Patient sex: M
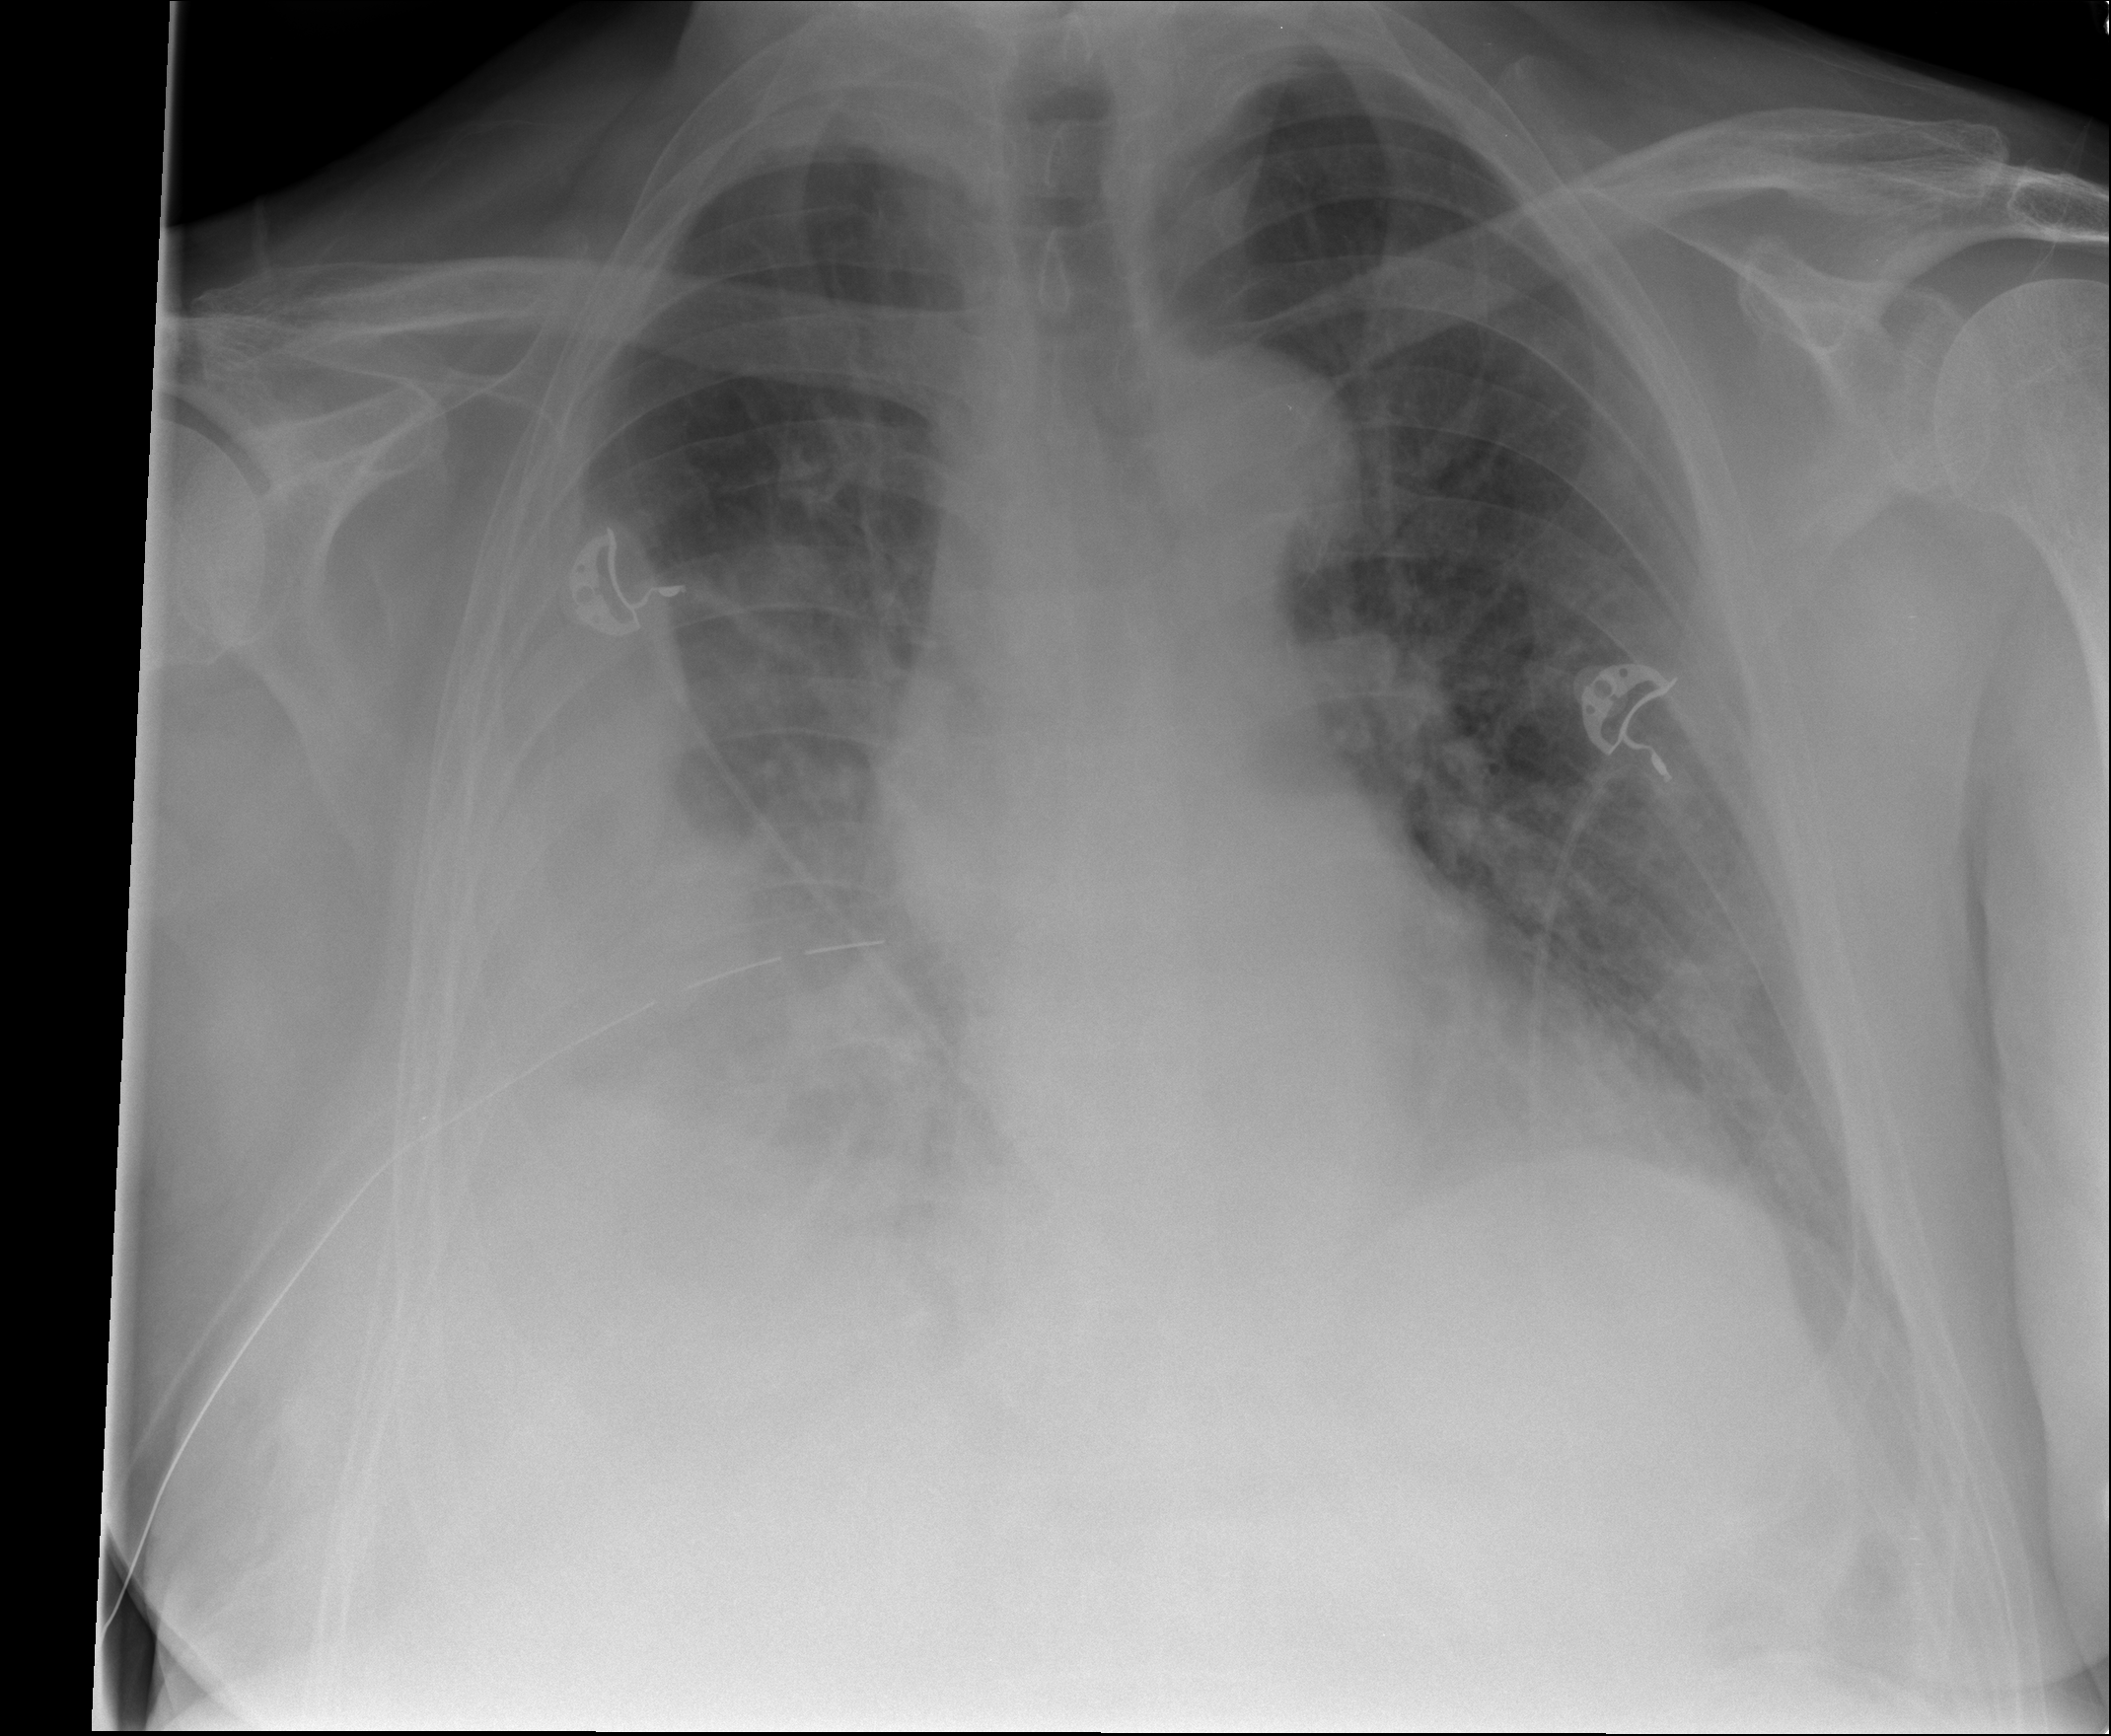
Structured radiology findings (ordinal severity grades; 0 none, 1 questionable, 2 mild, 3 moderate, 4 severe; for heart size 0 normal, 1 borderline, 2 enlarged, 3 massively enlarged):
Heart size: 0
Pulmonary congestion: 0
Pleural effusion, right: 3
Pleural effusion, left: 1
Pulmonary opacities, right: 1
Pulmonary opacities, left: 0
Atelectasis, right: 3
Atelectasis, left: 1